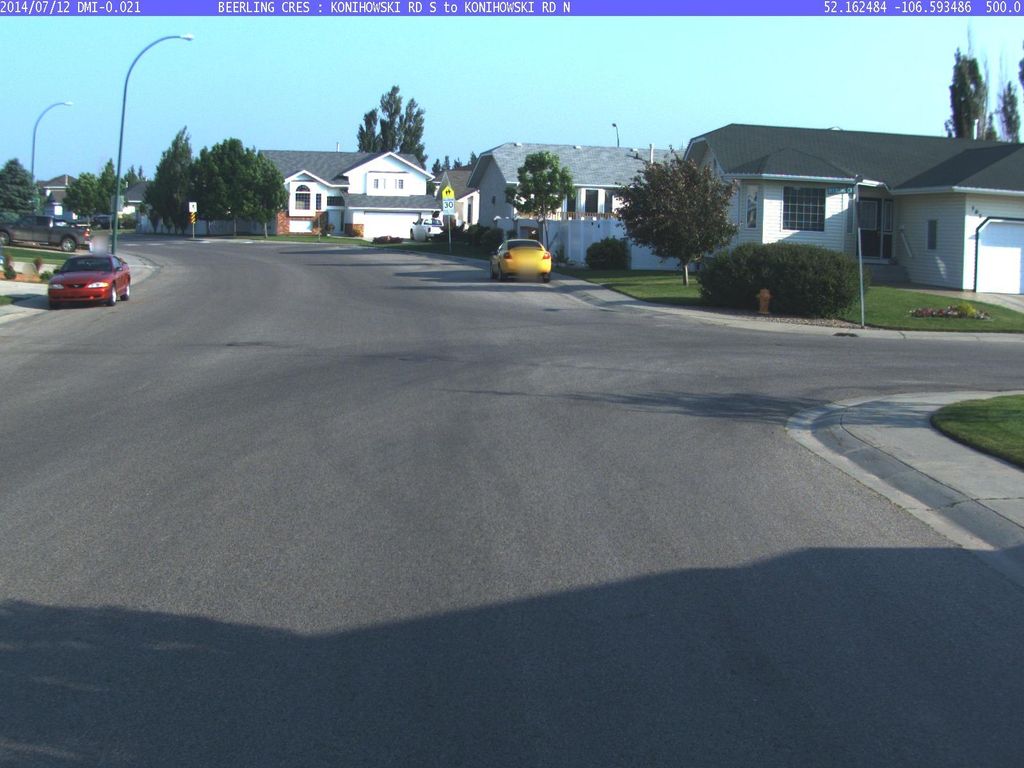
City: saskatoon